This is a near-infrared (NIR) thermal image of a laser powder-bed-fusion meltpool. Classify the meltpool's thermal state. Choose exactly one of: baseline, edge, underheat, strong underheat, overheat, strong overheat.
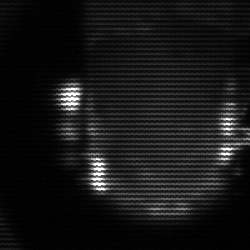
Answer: baseline